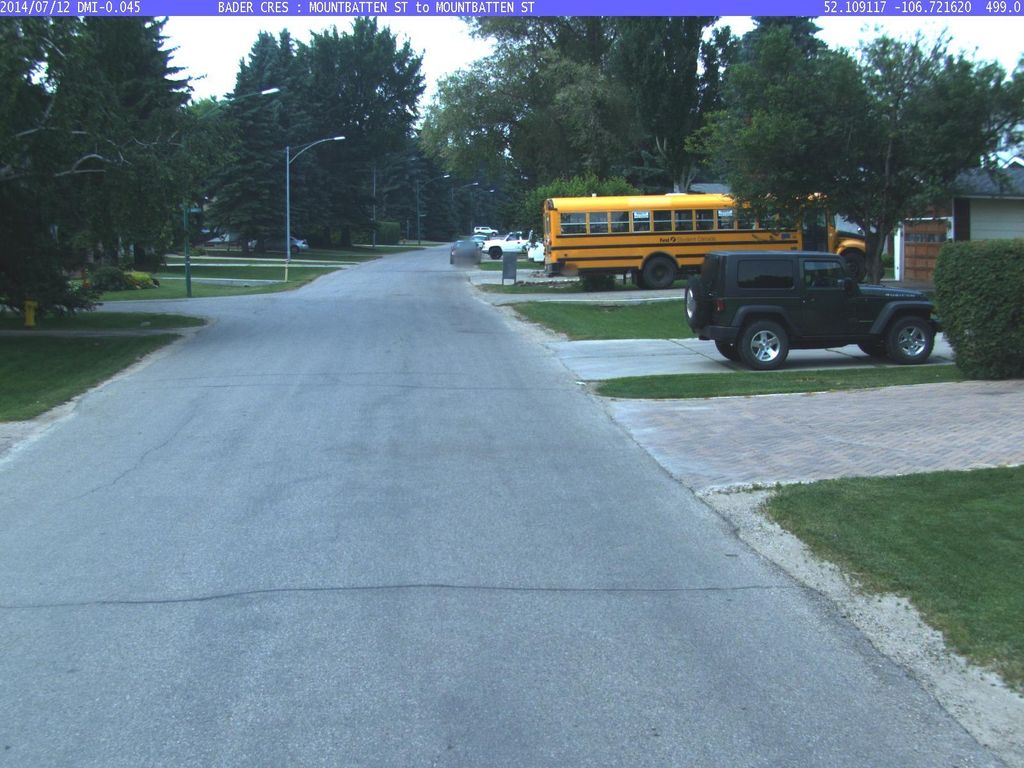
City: saskatoon